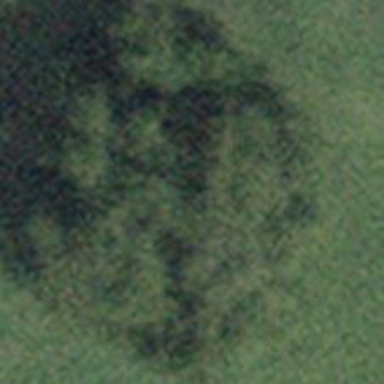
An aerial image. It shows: Tree serving as landmark.